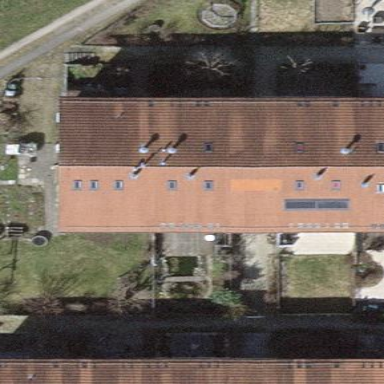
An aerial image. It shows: Terrace building.